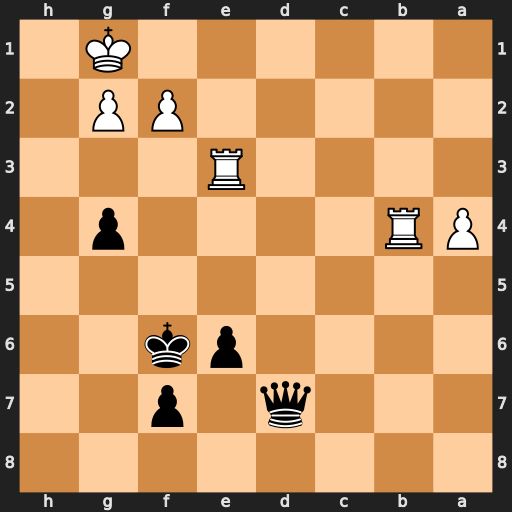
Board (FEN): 8/3q1p2/4pk2/8/PR4p1/4R3/5PP1/6K1
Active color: b
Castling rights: -
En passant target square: -
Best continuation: Qd1+ Kh2 Qd6+